Question: Suppose you have the following entity relationship model:

How do you read this?
According to my prof the following statement is false:
> Every programmer develops an open source project
So I guess you should read this diagram like:
> A programmer develops [0, 1] open source projects.
Is this correct? Can you give me an easy rule how to read those diagrams?
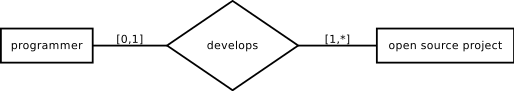
Answer: Yes this is correct.
As the used notion is (German), you can read it like this:
An entity of type programmer participates [0,1]-times in the relationship "develops". In other words, a programmer develops exactly 0 or exactly 1 open source projects.
I think this way of reading this diagram makes it easy to understand.
Another example: An entity of type open source project participates in the relationship "develops" [1,*]-times. In other words, a open source project is developed by one or more programmers.